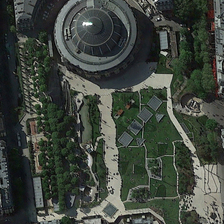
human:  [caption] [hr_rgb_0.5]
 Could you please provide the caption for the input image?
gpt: green green tree and grass .

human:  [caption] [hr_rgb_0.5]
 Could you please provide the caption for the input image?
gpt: there are many trees around a circular building .

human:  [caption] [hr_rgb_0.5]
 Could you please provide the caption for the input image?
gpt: a football field in the middle of grass .

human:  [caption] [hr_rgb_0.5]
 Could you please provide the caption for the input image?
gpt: a circle building with some trees and grass .

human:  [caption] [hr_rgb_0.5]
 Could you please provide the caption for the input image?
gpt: the square is surrounded by many dark green trees and buildings .